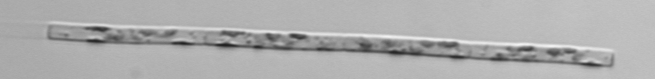
Label: Leptocylindrus